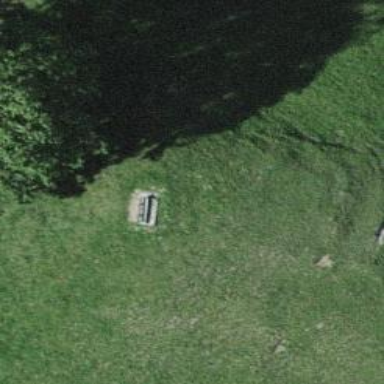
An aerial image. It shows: Bench.